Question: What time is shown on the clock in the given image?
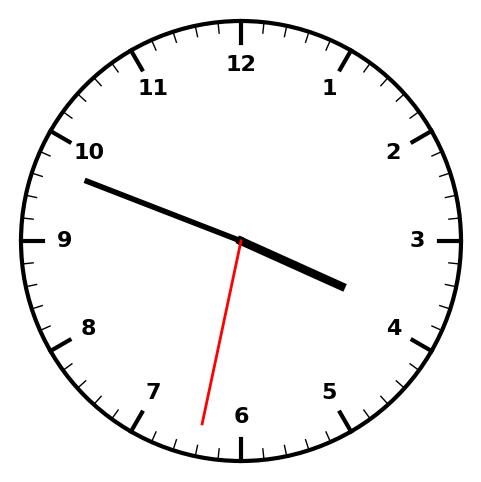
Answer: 03:48:32